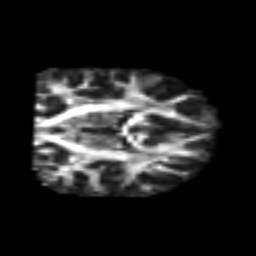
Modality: FA
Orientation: coronal
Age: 25
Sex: male
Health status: healthy